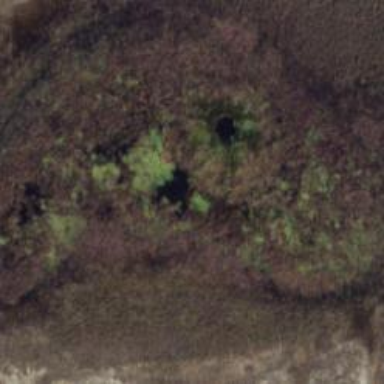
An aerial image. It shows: Marsh wetland.